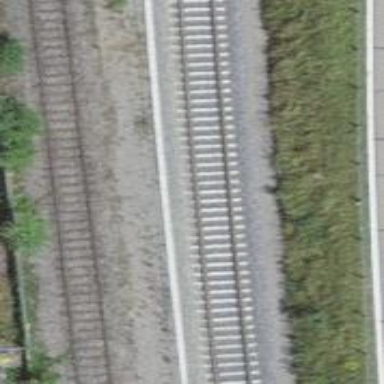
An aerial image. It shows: Railway track with contact lines for electrification.